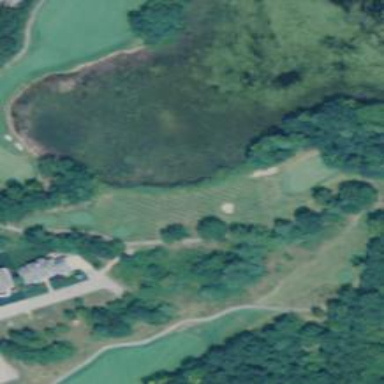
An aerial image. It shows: Area of rough grass used for golf.